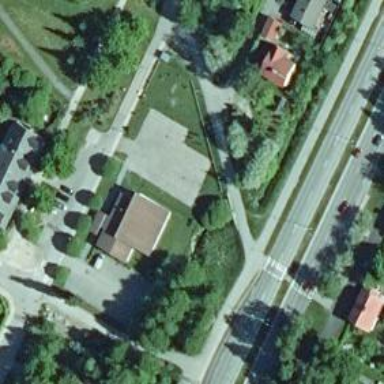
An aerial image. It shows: Asphalt cycleway.